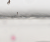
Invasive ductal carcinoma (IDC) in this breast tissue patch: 0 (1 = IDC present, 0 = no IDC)